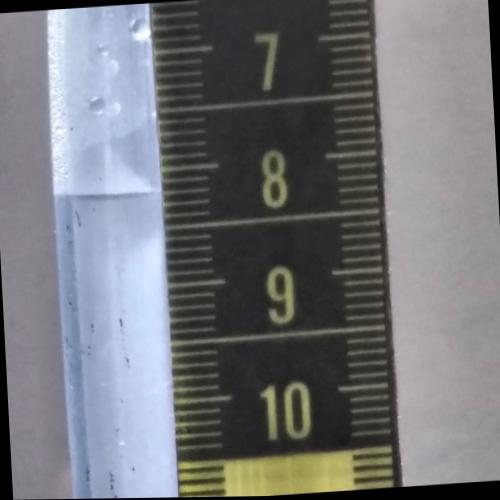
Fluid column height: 8.2 cm